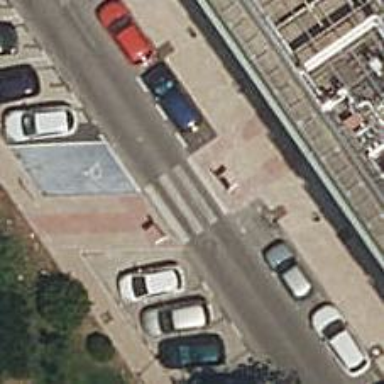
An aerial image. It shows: Uncontrolled crossing on the road.